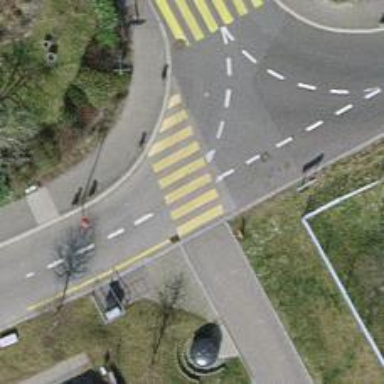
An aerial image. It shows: Marked crossing on the road.